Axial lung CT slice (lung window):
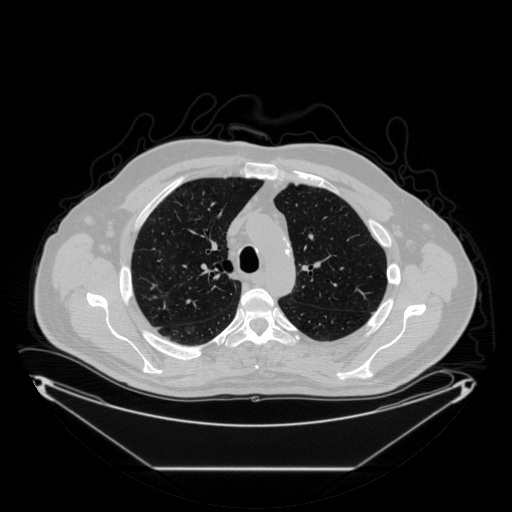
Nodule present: no